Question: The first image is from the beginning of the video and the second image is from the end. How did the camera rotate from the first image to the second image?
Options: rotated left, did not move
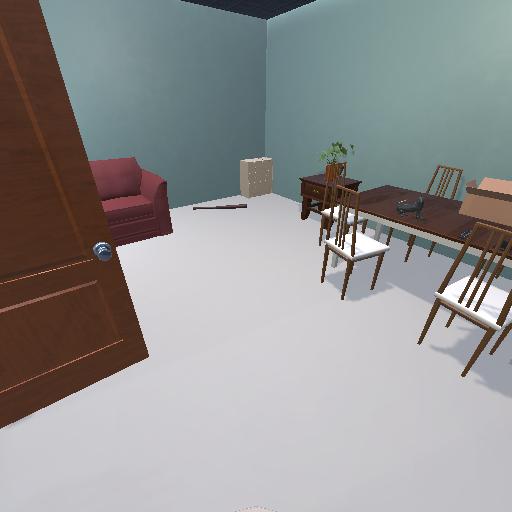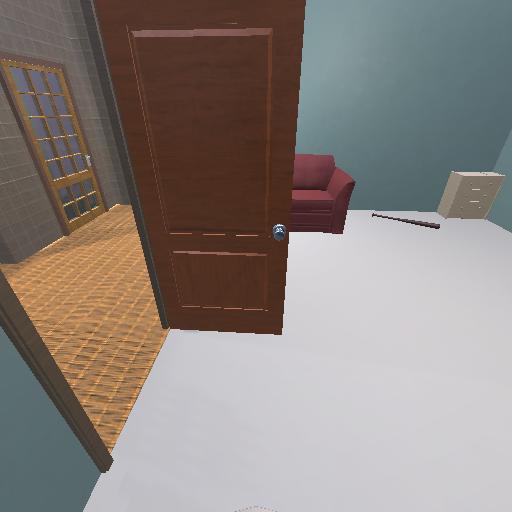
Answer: rotated left